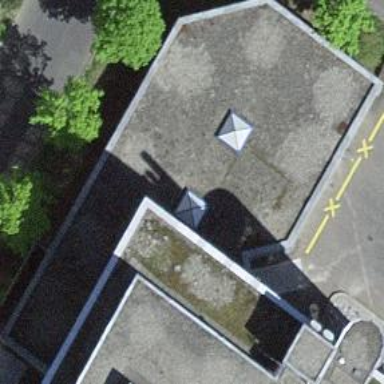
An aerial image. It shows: Part of building.